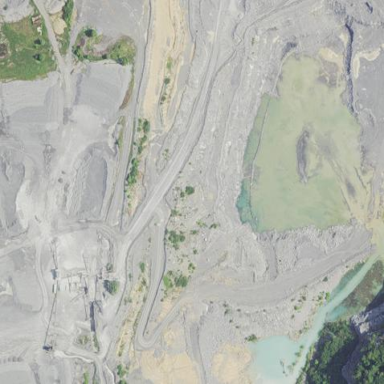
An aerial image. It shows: Quarry used for extracting aggregates.